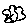
Label: bird